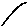
Label: line